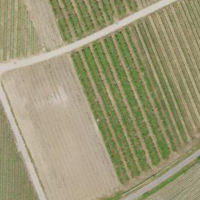
EUNIS habitat code: 40
Species observed at this site:
Juglans regia